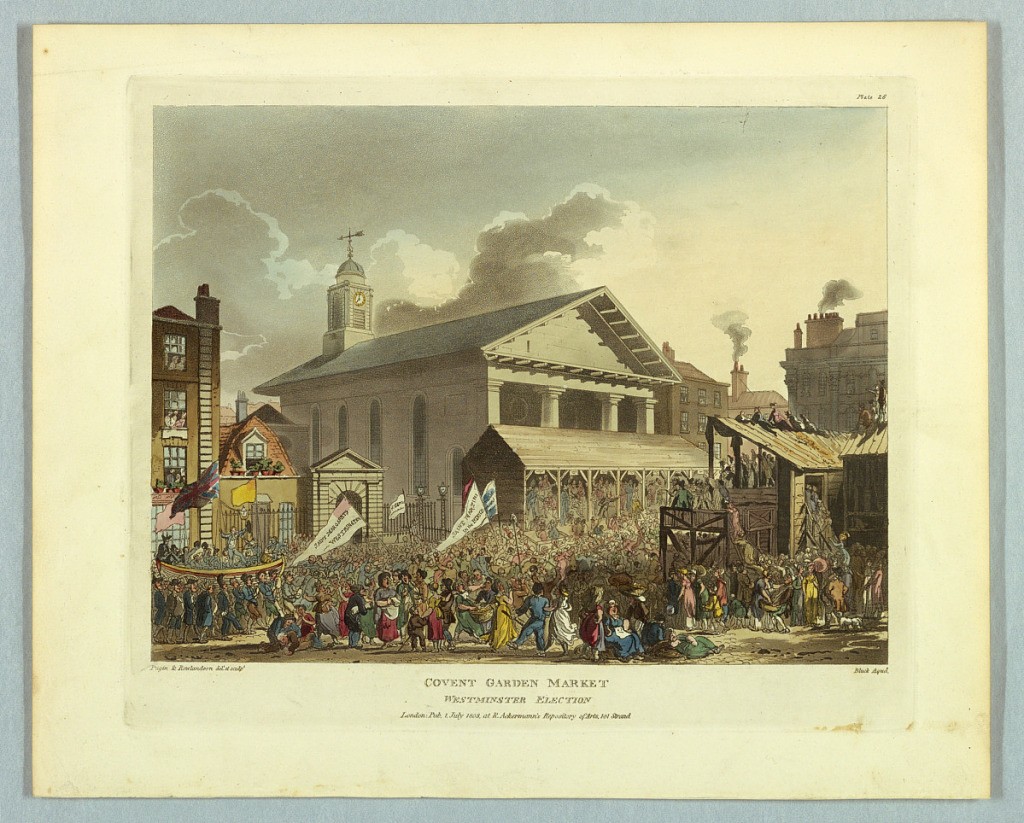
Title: Convent Garden Marker, from "Ackermann's Repository"
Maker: Thomas Rowlandson, British, 1756–1827
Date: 1808
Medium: Aquatint, brush and watercolors on paper
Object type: Print
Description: Street, filled with stalls and a large crows. Some are carrying banners for the Westminster election. Title, artists', and publisher's names below.